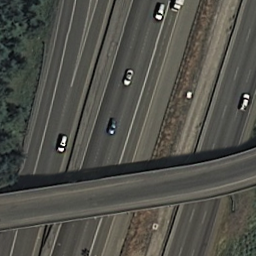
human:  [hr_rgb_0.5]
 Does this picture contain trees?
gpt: yes

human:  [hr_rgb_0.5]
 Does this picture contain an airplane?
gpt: no

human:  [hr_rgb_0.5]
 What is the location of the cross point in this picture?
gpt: lower left and lower right

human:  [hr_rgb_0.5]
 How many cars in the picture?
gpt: six